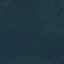
Label: Forest